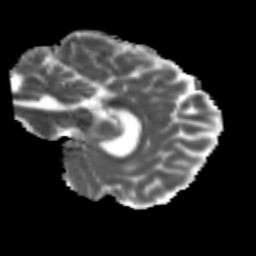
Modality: MD
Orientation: sagittal
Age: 21
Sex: male
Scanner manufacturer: siemens
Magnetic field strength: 3 T
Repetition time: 3.5 s
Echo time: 0.113 s